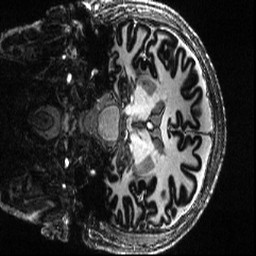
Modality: T1w
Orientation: coronal
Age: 30
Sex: male
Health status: healthy
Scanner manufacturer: siemens
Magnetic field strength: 7 T
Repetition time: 4.3 s
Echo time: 0.00227 s